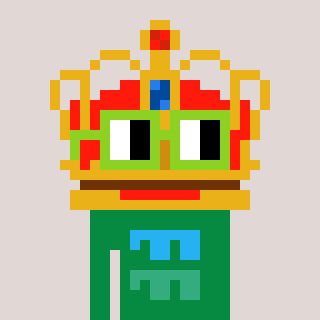
a pixel art character with square light green glasses, a crown-shaped head and a green-colored body on a warm background